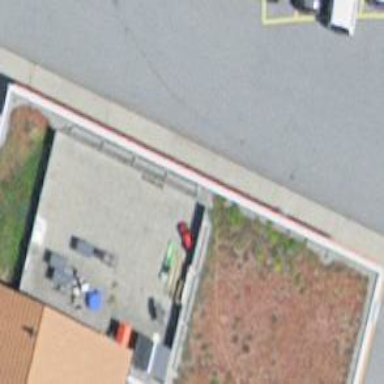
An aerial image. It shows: Fuel station with kiosk.